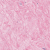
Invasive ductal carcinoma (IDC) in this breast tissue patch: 0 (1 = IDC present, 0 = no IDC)